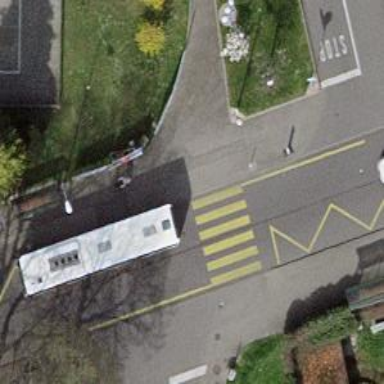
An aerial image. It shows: Zebra crossing for pedestrians.